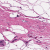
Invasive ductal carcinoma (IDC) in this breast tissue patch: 0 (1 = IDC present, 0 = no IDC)